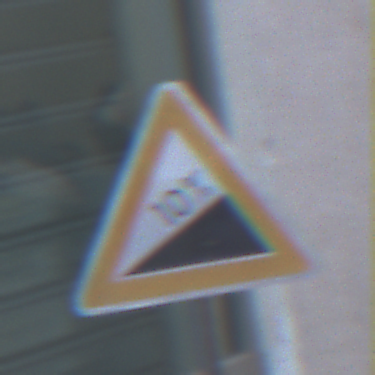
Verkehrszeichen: Steigung10
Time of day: MorningAfternoon
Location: Outdoor (Urban)
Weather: PartlyCloudy
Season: NotSpecified
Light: Natural